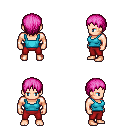
a pixel art fantasy rpg character, male body template, human, light skin, teal pirate shirt, red pants, pink plain hairstyle, four views (front, back, left, right), 2x2 character sprite sheet, small pixel art, hard edges, no anti-aliasing